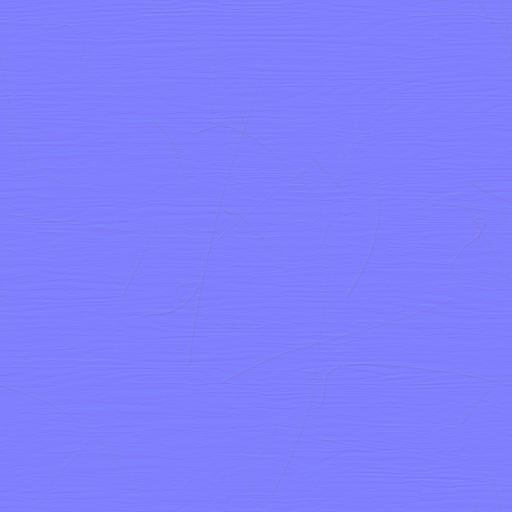
brown clean dark fine light orange processed smooth wood wooden